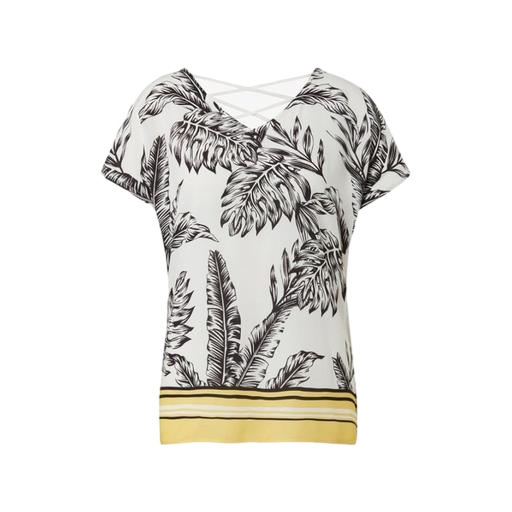
white palm print shirt, white palm allover graphic t-shirt, black printed short-sleeve top only macy, white background